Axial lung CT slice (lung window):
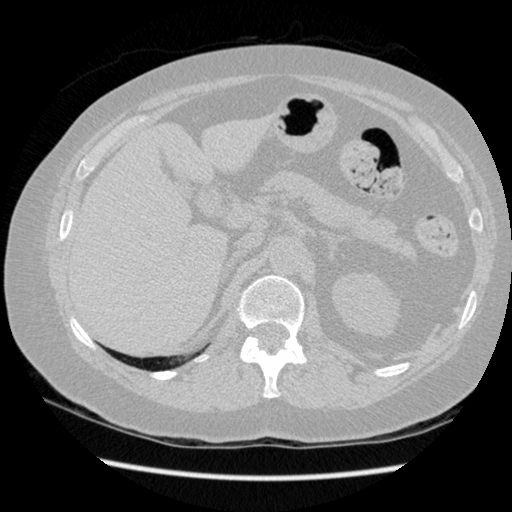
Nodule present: no